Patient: sex F, age 52
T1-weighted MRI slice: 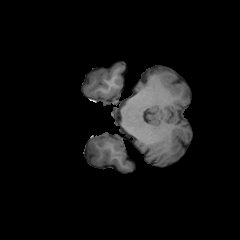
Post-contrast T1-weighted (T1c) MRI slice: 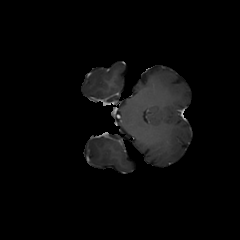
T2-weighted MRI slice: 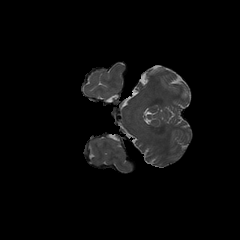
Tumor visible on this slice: yes
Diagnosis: Glioblastoma, IDH-wildtype
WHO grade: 4